Question: I take datas from server. My app work fine in Sinulator and test device iPhone 4s, but one man have problem on iPod 4. He get exception:
'''
-[__NSCFString objectForKeyedSubscript:]: unrecognized selector sent to instance 0x1d263a20
'''
I cann't use this device so I write code to know where crash was.
'''
if (![dictionaryRest[@"compliments"] isEqual:[NSNull null]]) {
NSMutableArray *array = [NSMutableArray new];
NSMutableArray *firstArray = [NSMutableArray new];
for (NSDictionary *dic in dictionaryRest[@"compliments"]) {
Compliment *compl = [Compliment new];
if (![dic[@"ID_promotions"] isEqual:[NSNull null]])
compl.ID = [dic[@"ID_promotions"] integerValue];
'''
So in last 2 strings this exception was. What the reason of this? So I understand that I need use
'''
if ([dict objectForKey:[@"compliments"])
'''
instead
'''
if (![dict[@"compliments"] isEqual:[NSNull null]])
'''
and in all another cases.
I test now and I have in my dictionary for ID:

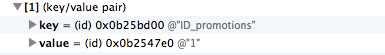
Answer: You have an 'NSString' instance in your dictionary where you expect a dictionary.
Note that your "use this instead of that" has nothing to do with the problem.